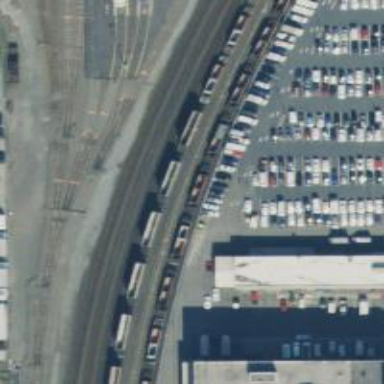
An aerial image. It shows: Railway siding for service.